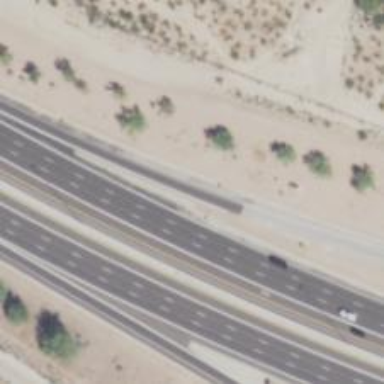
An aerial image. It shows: Asphalt motorway link.